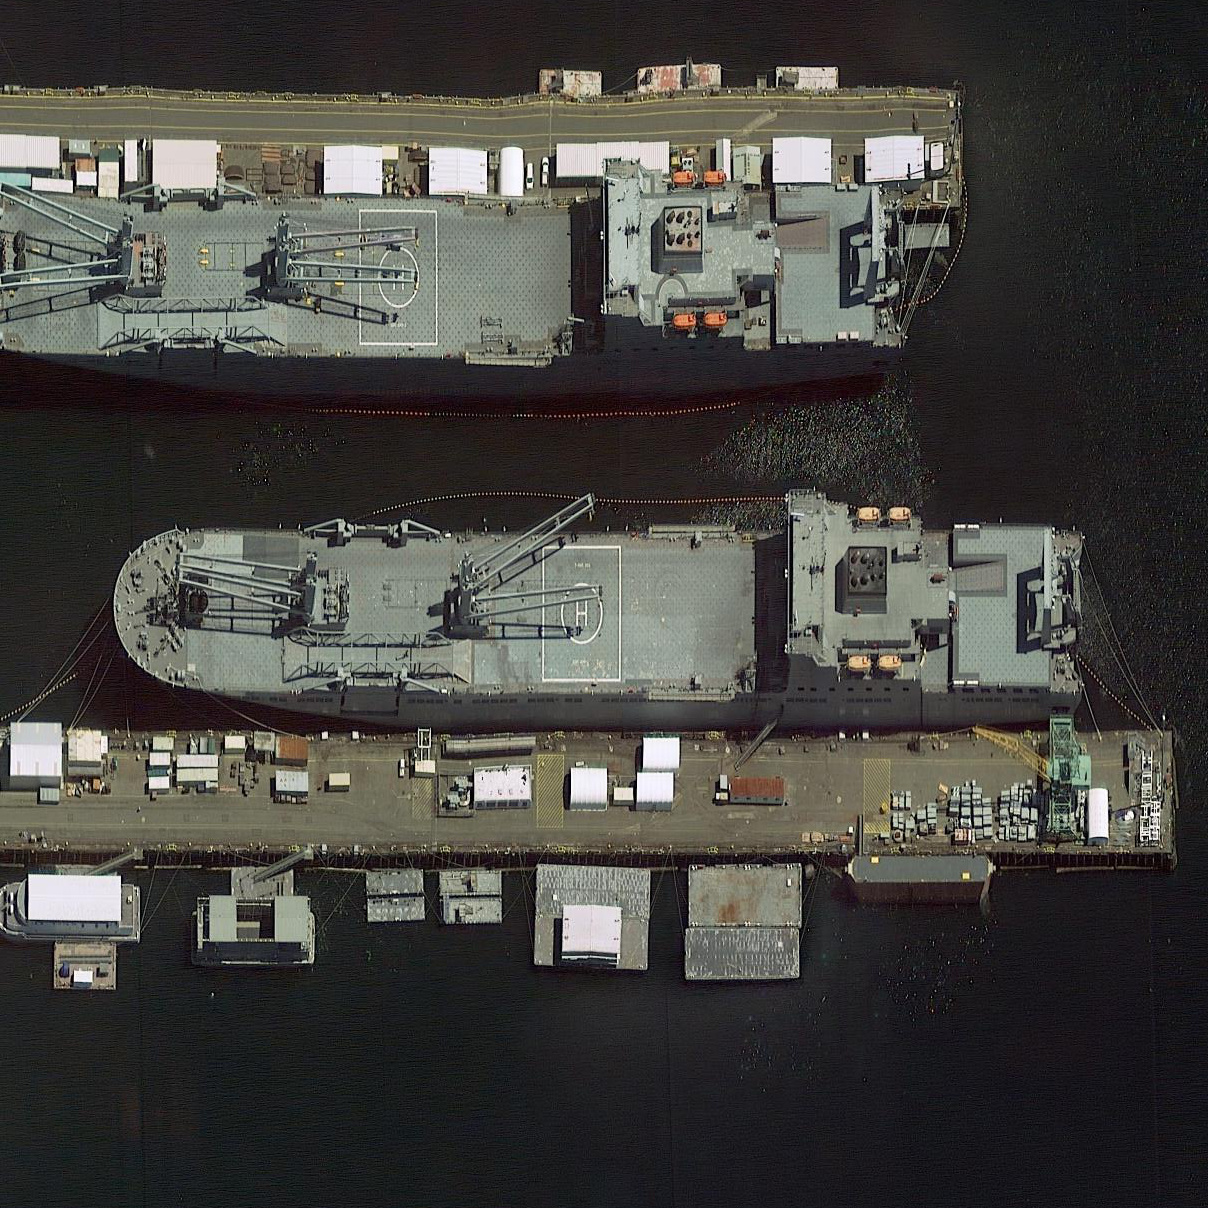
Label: Crane_ship